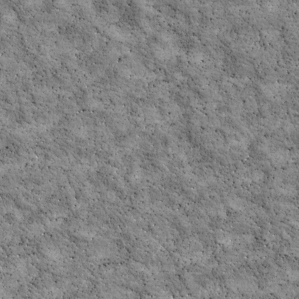
Label: non_frost